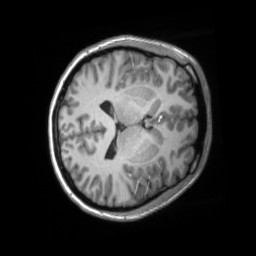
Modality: T1w
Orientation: axial
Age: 22
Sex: female
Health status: ill
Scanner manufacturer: siemens
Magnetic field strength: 3 T
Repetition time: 2.2 s
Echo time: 0.00157 s